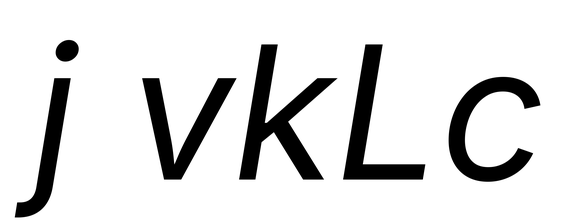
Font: Inter-Italic_Italic